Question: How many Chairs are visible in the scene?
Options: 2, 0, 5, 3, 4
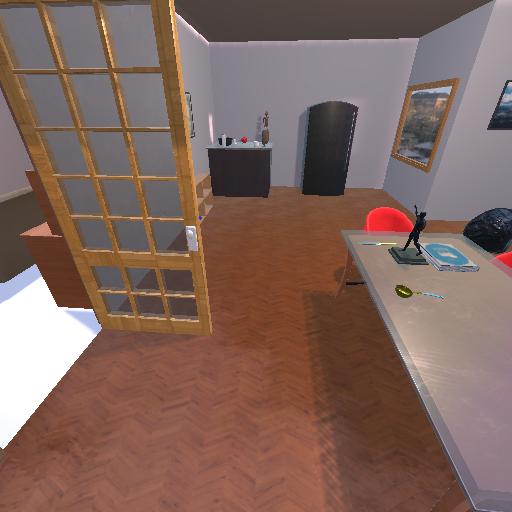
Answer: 2